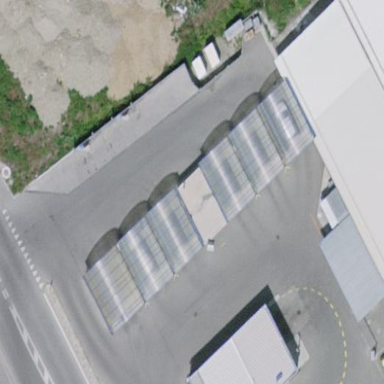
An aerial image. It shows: Car wash facility located under roof.